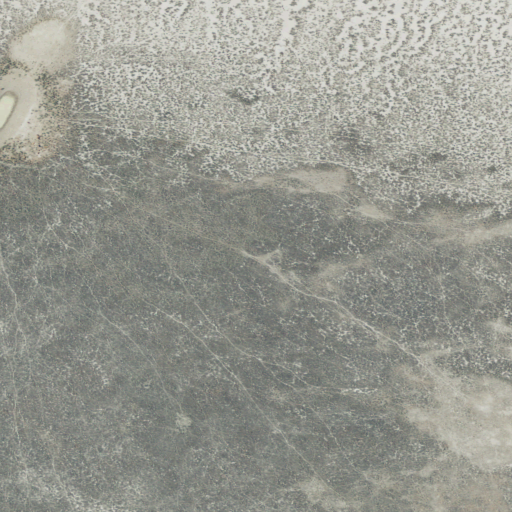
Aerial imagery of plain(s) in Oregon named Haines Lake containing woody wetlands, shrub, and barren land